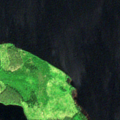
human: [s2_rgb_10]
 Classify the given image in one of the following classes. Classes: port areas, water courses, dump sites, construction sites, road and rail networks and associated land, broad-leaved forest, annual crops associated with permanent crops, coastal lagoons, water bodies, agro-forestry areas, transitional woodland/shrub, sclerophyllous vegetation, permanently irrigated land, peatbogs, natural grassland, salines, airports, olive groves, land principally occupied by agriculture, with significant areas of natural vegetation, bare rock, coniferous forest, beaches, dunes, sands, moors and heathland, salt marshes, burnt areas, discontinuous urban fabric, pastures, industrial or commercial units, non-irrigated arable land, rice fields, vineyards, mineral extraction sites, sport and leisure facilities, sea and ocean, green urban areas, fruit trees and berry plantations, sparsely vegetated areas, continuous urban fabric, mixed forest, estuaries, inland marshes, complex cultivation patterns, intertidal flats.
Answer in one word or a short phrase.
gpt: mixed forest, water bodies